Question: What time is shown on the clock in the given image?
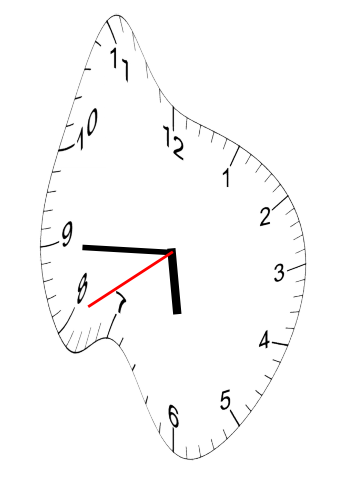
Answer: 05:44:40